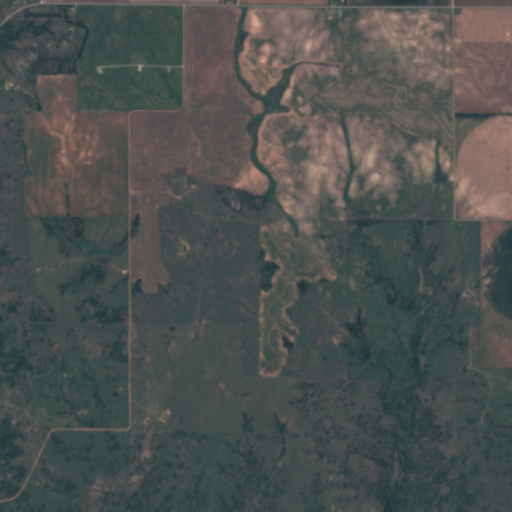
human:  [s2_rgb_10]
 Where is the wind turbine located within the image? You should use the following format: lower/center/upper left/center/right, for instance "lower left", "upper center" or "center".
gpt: The wind turbine is located in the upper left of the image.
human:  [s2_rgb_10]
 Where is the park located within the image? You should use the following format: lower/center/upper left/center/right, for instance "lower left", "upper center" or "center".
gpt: There is no park in the image.